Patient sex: M
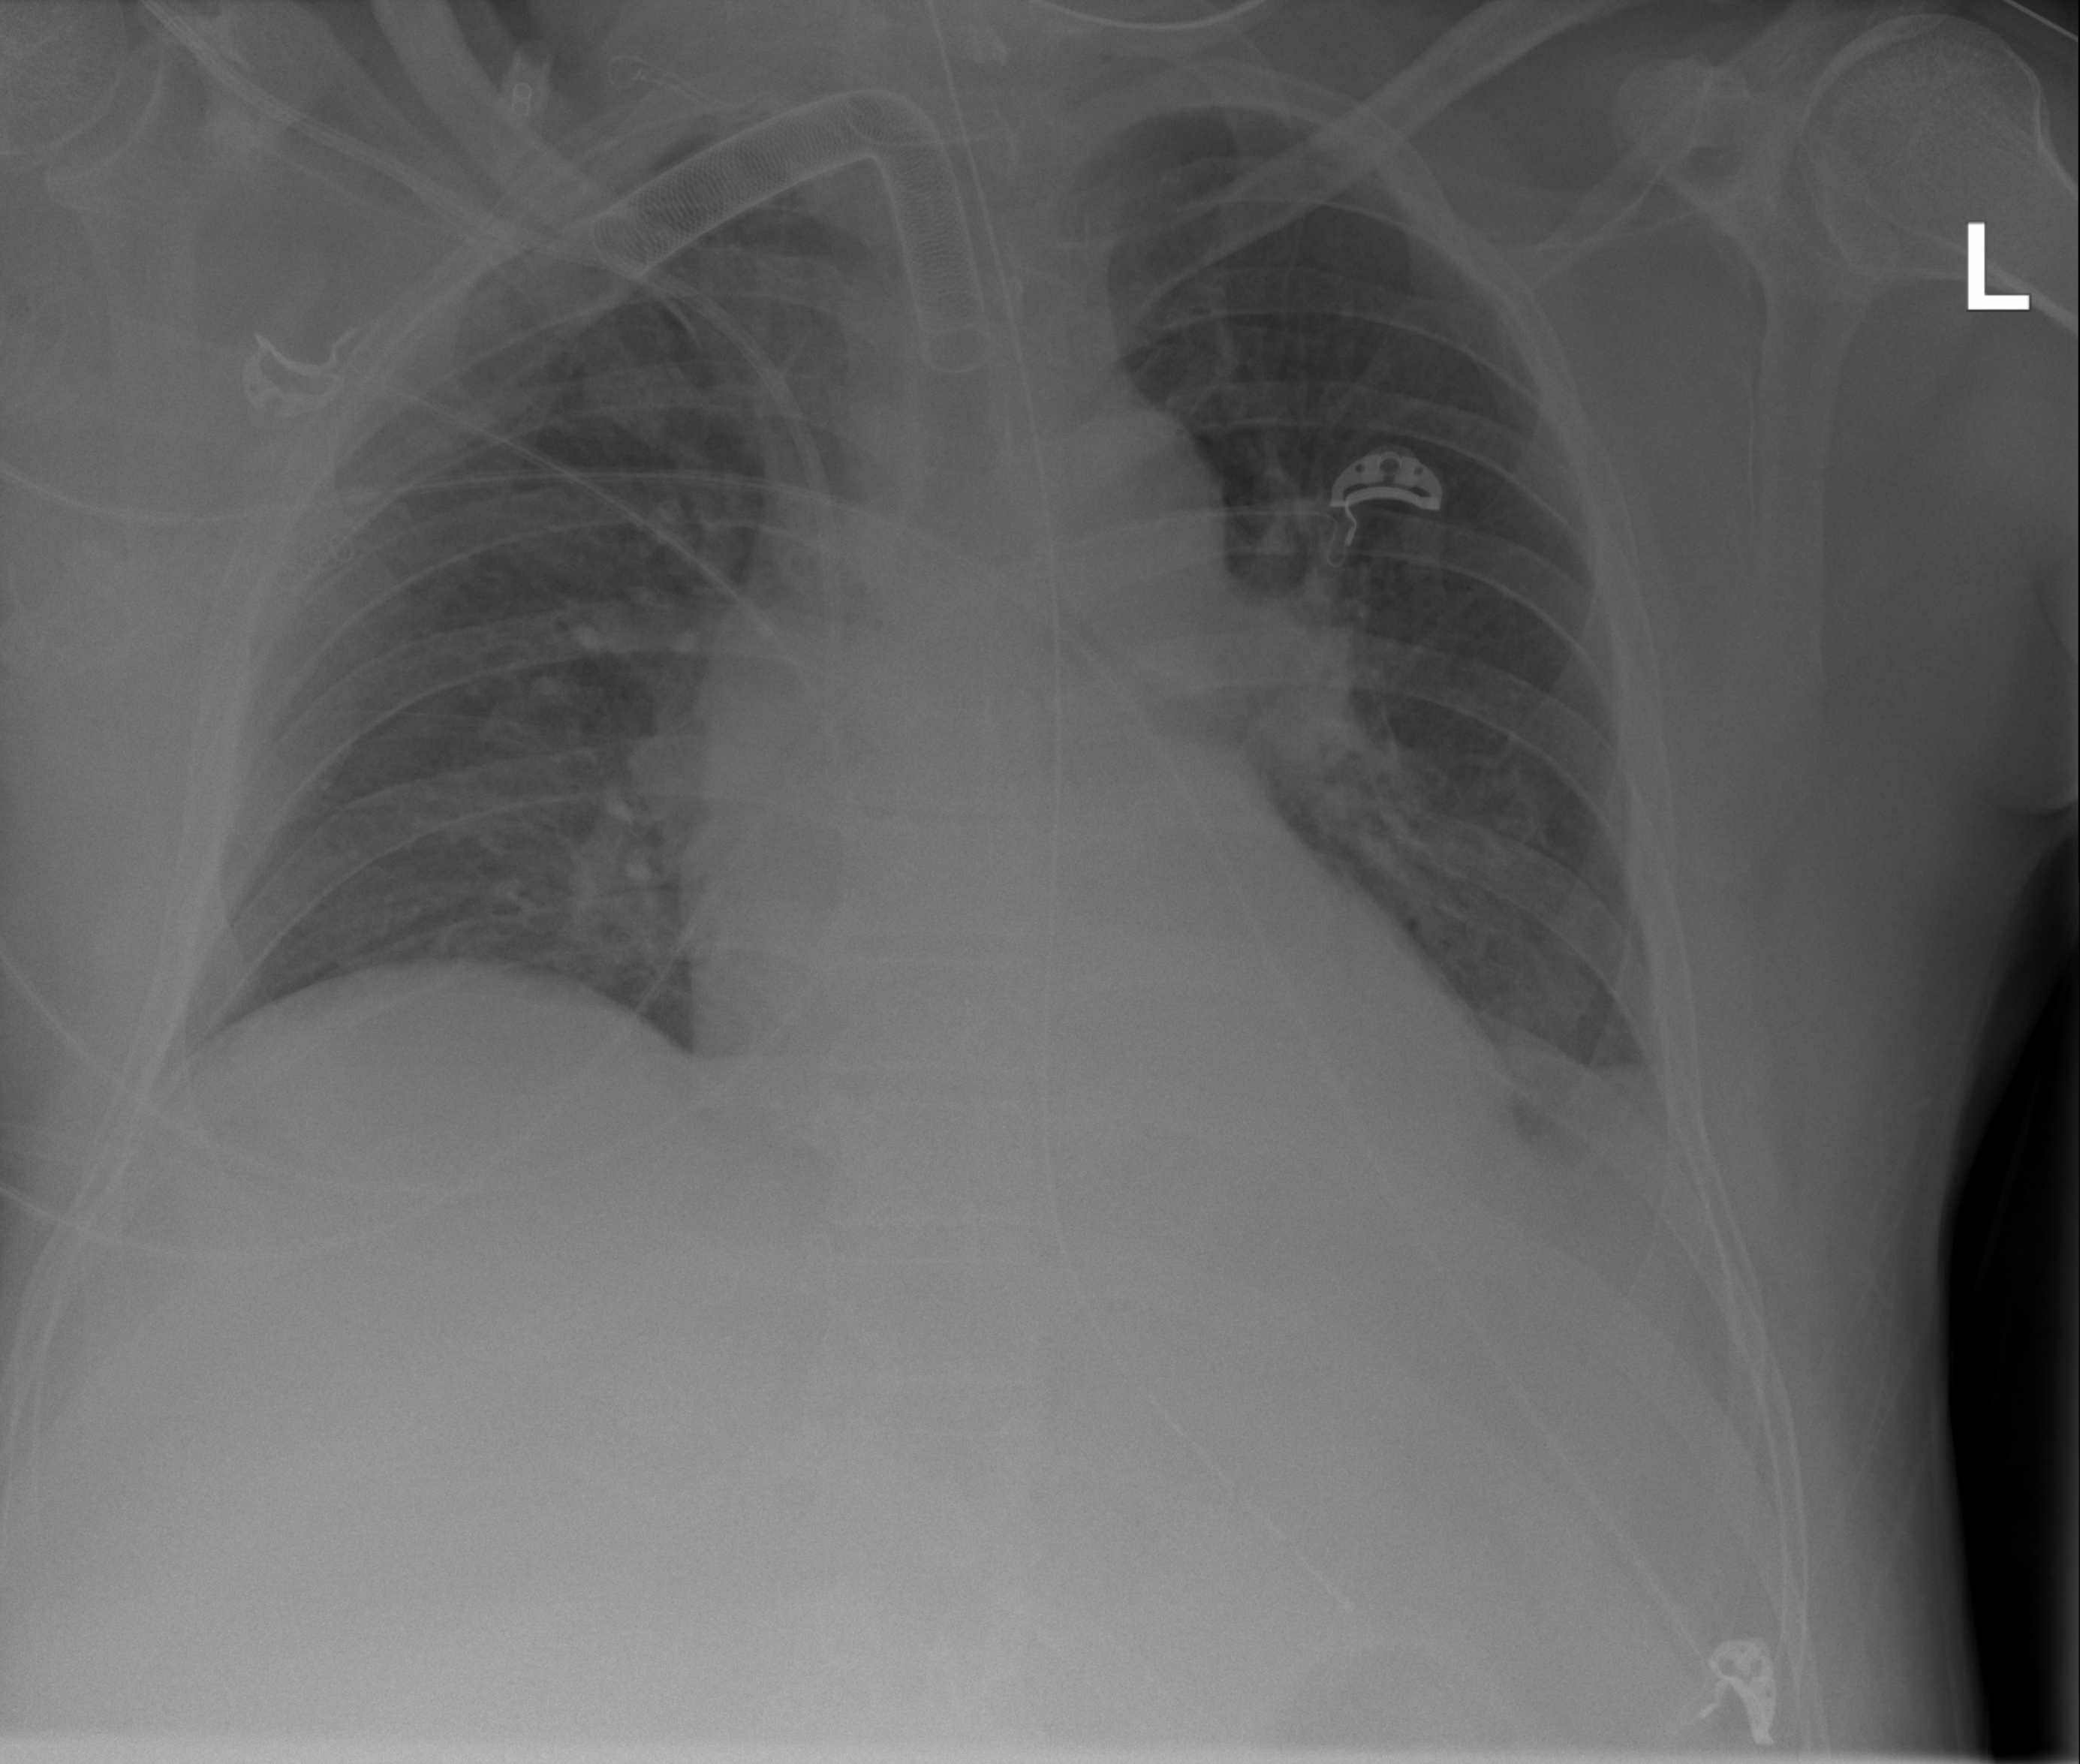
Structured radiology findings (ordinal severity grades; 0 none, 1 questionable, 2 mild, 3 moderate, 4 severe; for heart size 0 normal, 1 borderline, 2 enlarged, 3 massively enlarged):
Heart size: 2
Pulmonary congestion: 2
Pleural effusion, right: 0
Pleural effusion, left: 2
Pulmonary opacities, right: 0
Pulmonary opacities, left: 0
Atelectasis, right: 2
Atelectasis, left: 2